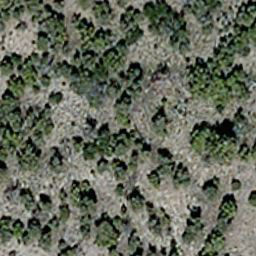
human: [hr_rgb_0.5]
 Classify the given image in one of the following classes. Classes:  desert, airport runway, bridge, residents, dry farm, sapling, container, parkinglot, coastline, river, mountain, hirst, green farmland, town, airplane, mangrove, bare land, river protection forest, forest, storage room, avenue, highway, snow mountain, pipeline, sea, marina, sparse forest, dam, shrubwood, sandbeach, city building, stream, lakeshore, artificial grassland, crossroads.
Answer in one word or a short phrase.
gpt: sparse forest